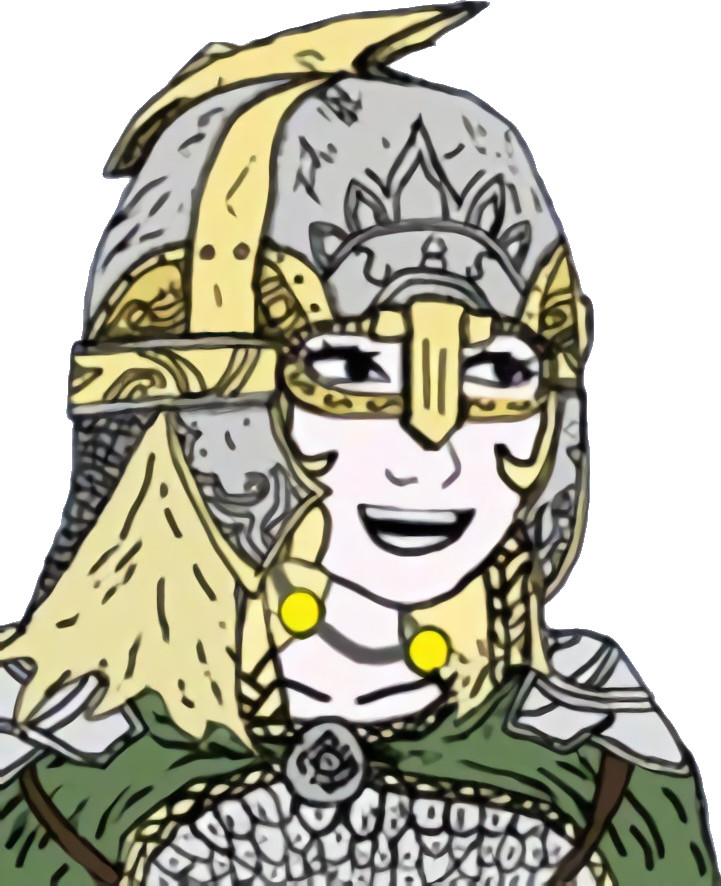
Label: 5_Doomer_Girl